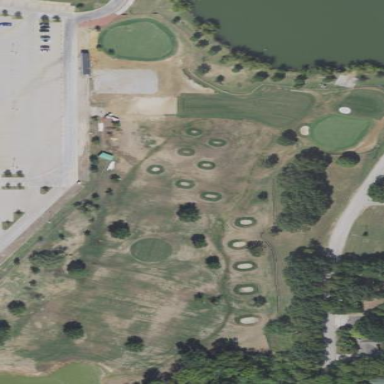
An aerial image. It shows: Golf course surrounded by greenery.